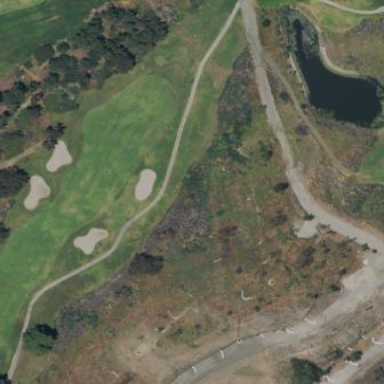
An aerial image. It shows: Golf fairway in the image.